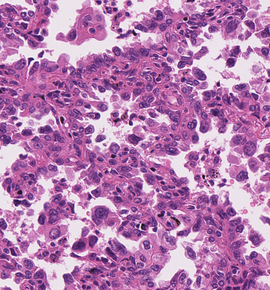
Tumor epithelial tissue: yes
Tumor-associated stroma tissue: no
Normal tissue: no